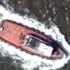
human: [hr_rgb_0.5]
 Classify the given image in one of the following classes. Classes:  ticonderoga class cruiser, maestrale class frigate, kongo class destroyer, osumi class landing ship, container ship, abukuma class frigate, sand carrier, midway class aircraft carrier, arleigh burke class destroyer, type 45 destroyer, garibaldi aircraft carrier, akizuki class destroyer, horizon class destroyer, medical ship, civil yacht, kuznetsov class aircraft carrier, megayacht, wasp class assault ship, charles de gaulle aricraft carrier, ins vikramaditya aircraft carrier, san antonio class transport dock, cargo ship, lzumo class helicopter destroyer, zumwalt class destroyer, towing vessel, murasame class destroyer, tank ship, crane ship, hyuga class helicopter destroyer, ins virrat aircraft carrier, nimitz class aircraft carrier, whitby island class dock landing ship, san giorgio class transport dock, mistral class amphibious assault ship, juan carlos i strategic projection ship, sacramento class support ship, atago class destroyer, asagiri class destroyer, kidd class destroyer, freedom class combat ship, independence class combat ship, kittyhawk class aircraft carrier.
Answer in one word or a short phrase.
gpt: Towing vessel